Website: home-depot
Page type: customer-info-address
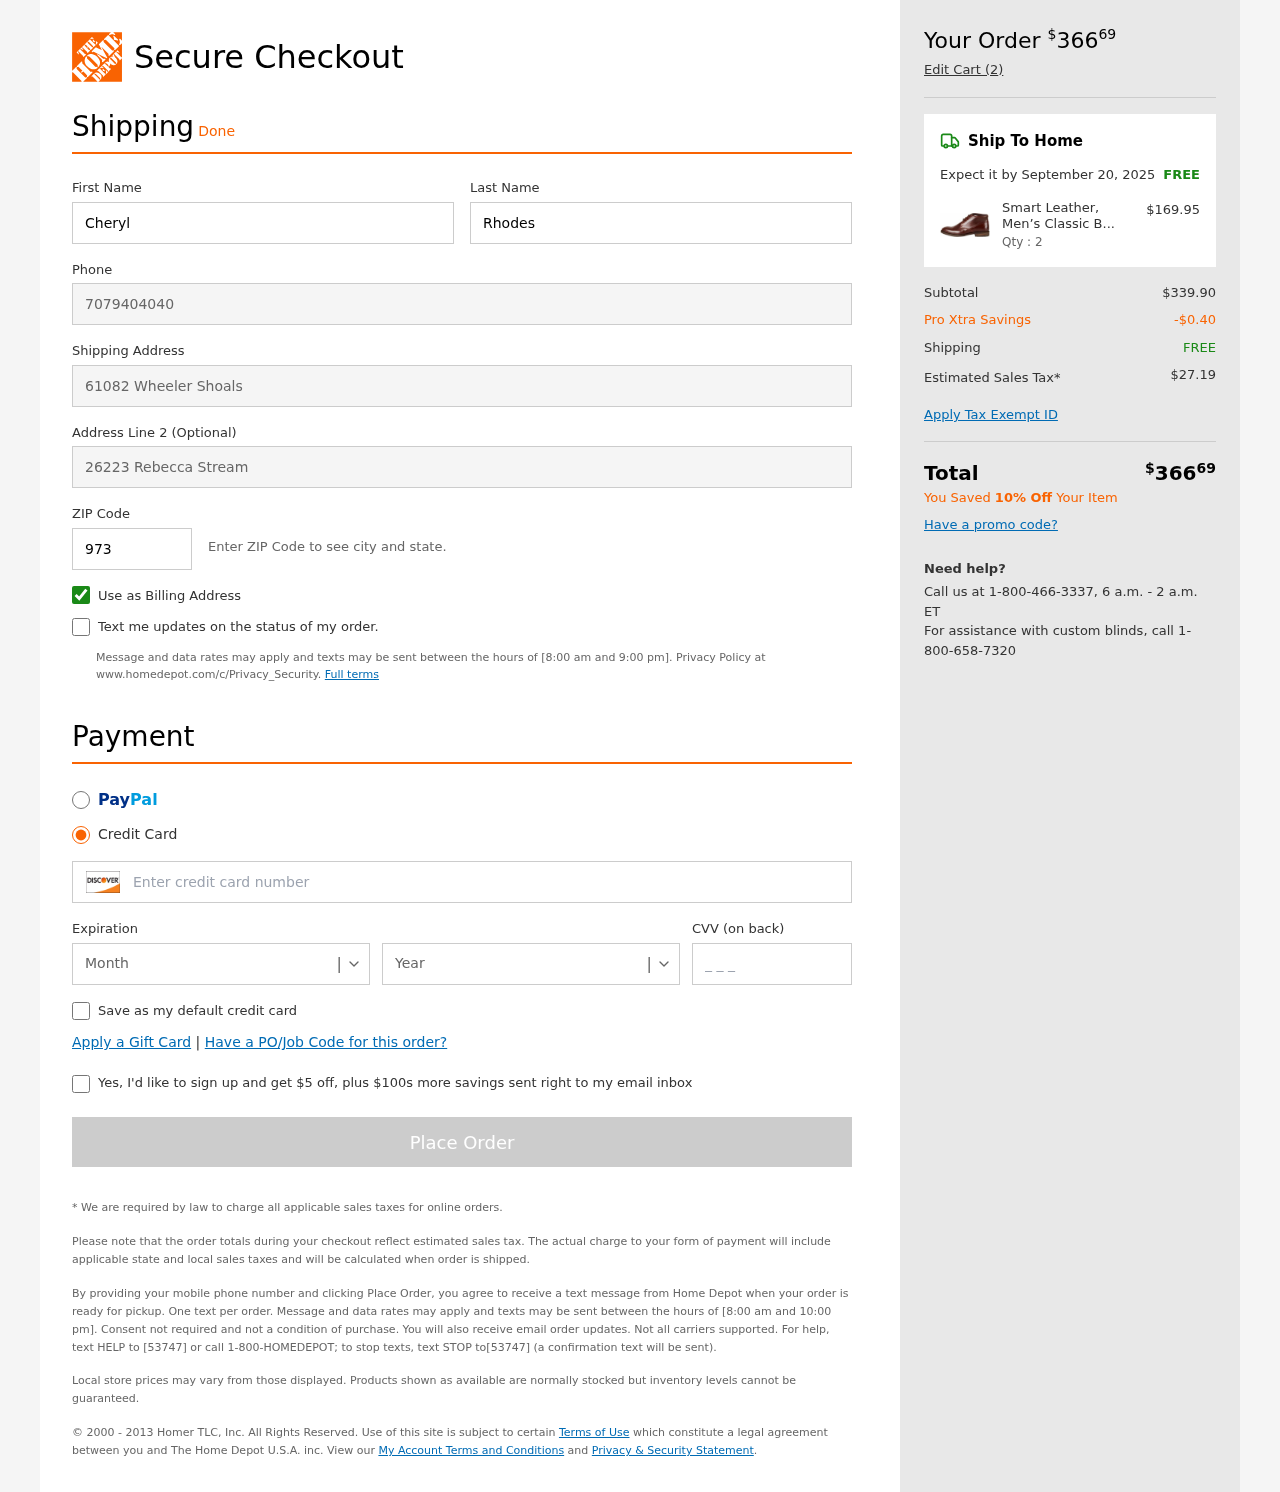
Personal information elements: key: PII_CARD_CVV
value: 853
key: PII_CARD_EXPIRY_MONTH
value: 04
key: PII_CARD_EXPIRY_YEAR
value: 29
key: PII_CARD_NUMBER
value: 6011 5774 2510 4396
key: PII_FIRSTNAME
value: Cheryl
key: PII_LASTNAME
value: Rhodes
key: PII_PHONE
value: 7079404040
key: PII_POSTCODE
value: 97320
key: PII_STREET
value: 61082 Wheeler Shoals
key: PII_STREET2
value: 26223 Rebecca Stream
Product elements: key: PRODUCT1_NAME
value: Smart Leather, Men’s Classic Boots
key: PRODUCT1_PRICE
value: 169.95
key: PRODUCT1_QUANTITY
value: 2
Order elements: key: ORDER_TOTAL
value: $36669
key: ORDER_NUM_ITEMS
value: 2
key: ORDER_DELIVERY_DATE
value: September 20, 2025
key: ORDER_SHIPPING_COST
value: FREE
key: ORDER_SUBTOTAL
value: $339.90
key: ORDER_DISCOUNT
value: -$0.40
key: ORDER_SHIPPING_COST2
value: FREE
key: ORDER_TAX
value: $27.19
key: ORDER_TOTAL2
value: $36669
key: ORDER_SAVINGS_MESSAGE
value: You Saved 10% Off Your Item